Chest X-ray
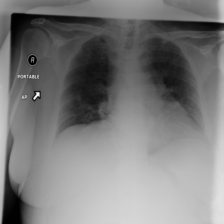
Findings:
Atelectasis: negative
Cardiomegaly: negative
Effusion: negative
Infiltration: negative
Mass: negative
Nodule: negative
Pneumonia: negative
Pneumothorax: negative
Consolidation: negative
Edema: negative
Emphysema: negative
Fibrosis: negative
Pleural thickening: negative
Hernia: negative